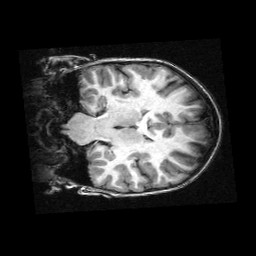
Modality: T1w
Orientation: coronal
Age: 9
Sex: female
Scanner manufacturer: siemens
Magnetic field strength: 3 T
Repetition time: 2.3 s
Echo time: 0.00336 s